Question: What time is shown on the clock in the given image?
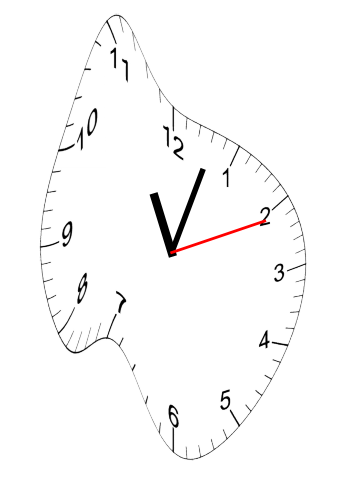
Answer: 11:03:11